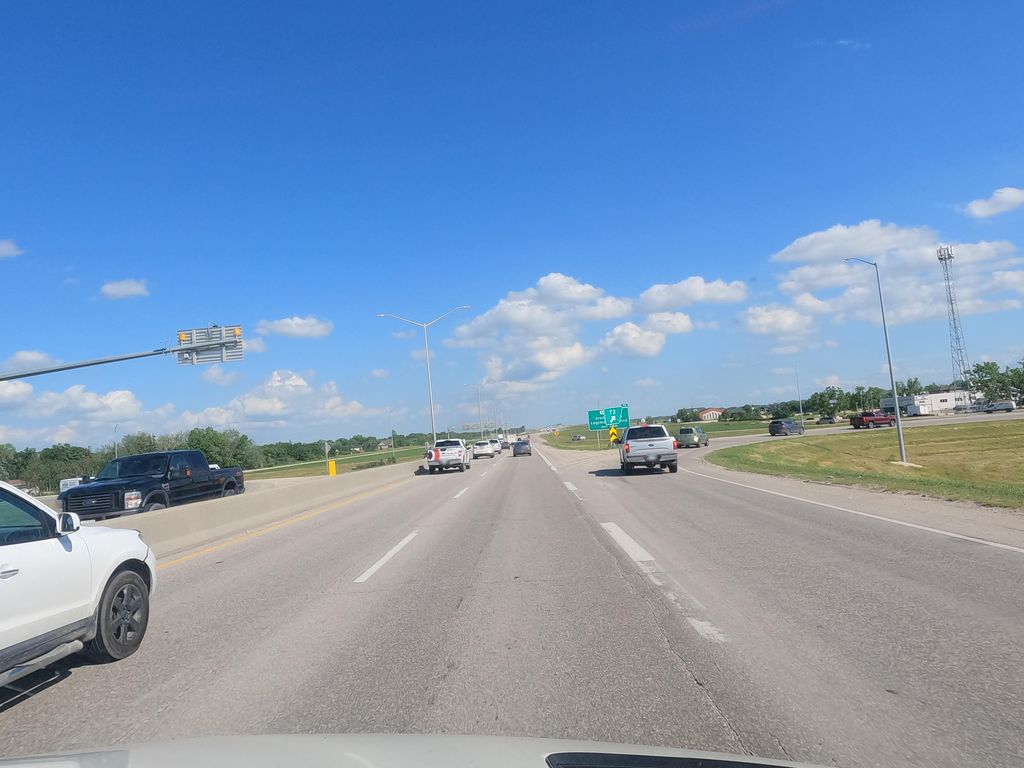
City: winnipeg